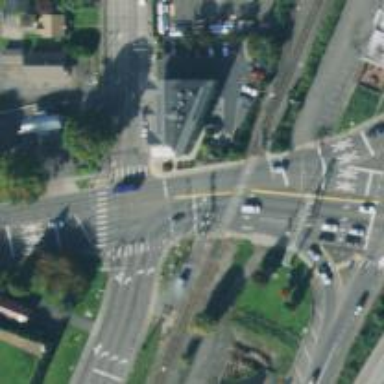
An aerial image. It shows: Crossing for the railway.